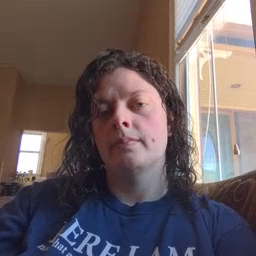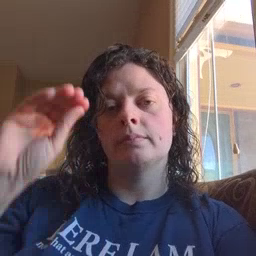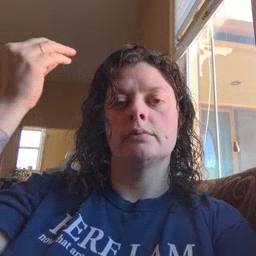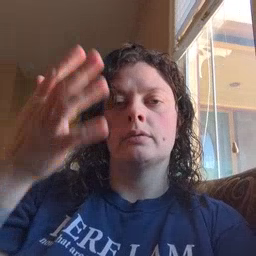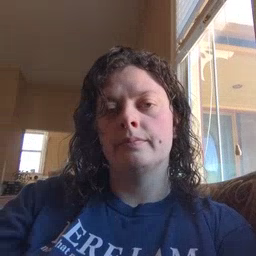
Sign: sun